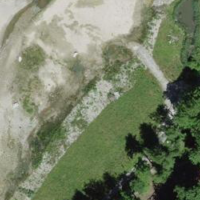
EUNIS habitat code: 41
Species observed at this site:
Clinopodium vulgare
Prunus spinosa